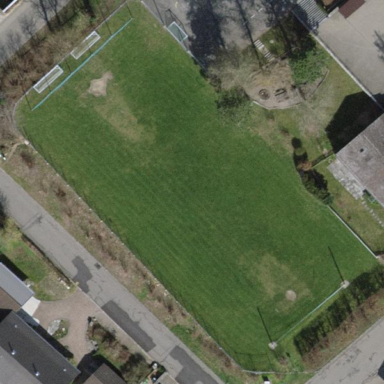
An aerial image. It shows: Grass pitch designated for soccer.